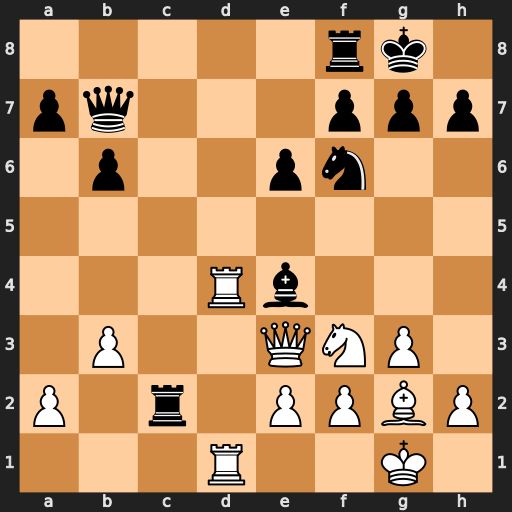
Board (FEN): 5rk1/pq3ppp/1p2pn2/8/3Rb3/1P2QNP1/P1r1PPBP/3R2K1
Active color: w
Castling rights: -
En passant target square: -
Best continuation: Ne1 Bxg2 Nxc2